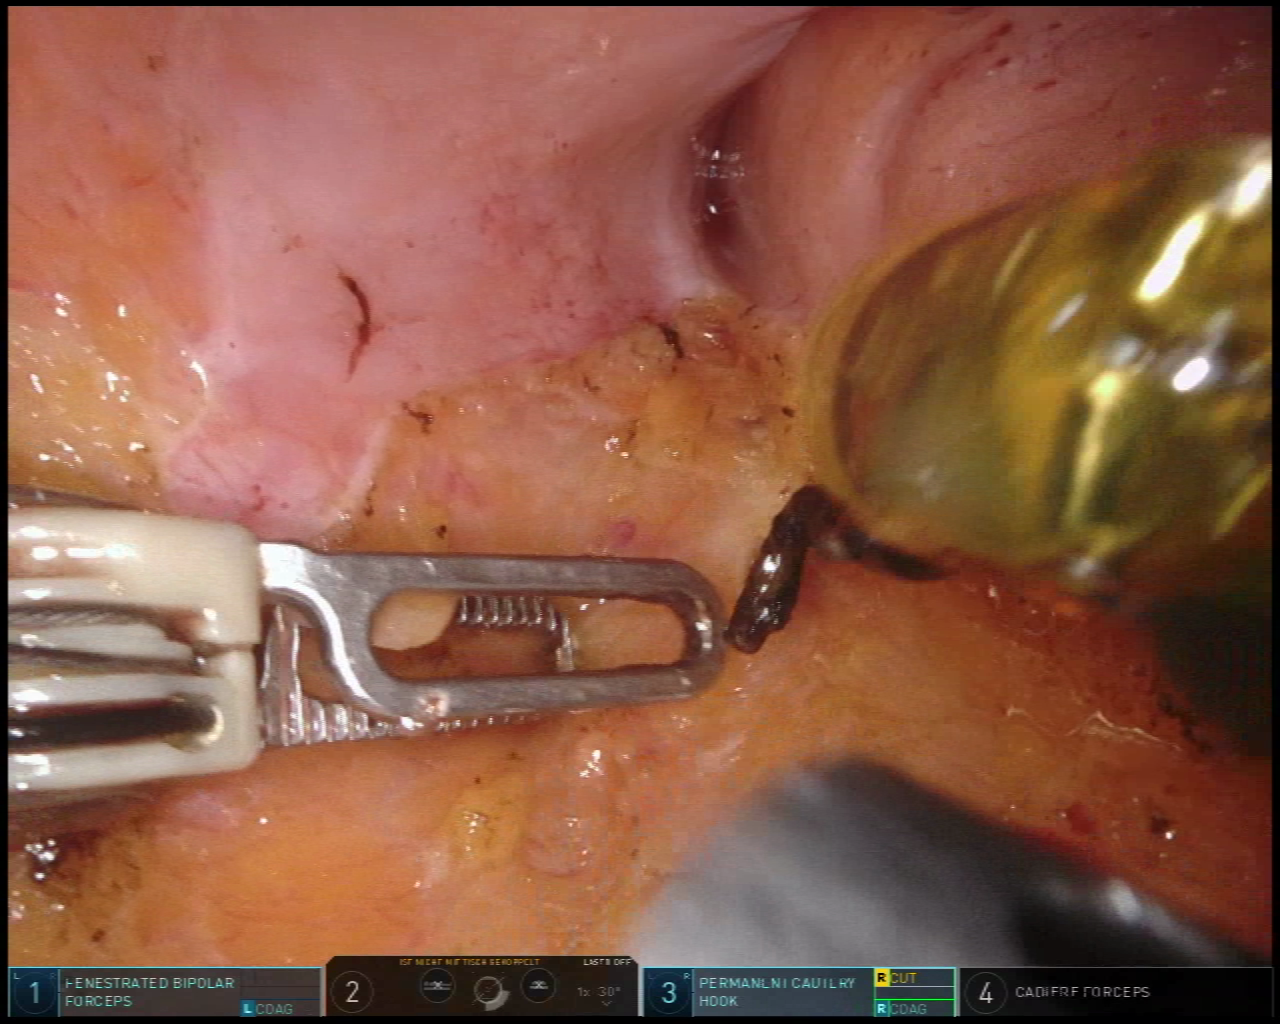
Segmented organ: abdominal_wall
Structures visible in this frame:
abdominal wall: yes
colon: no
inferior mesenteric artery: no
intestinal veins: no
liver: no
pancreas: no
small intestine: no
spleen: no
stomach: no
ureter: no
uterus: no
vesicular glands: no